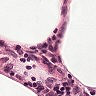
Metastatic tissue present: no